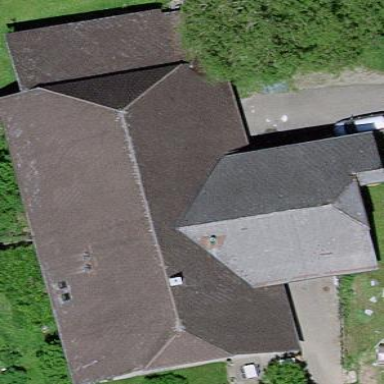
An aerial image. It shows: Farm building.